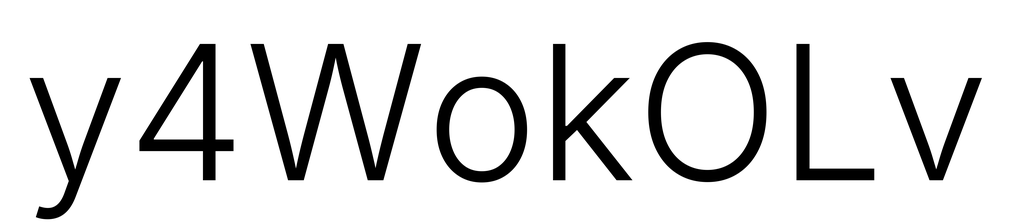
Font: Inter_Light